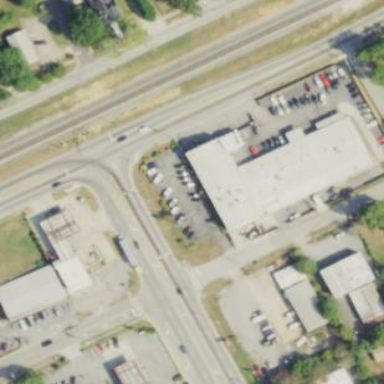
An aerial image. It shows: Car repair shop located in building.